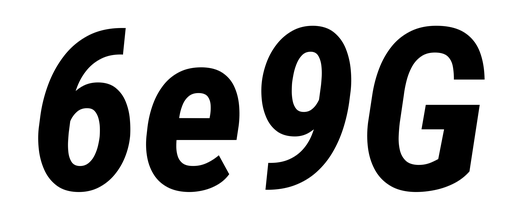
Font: Roboto-Italic_Condensed_Bold_Italic